Aerial crown-view tile of a tropical tree (Barro Colorado Island, Panama), acquired 20250124:
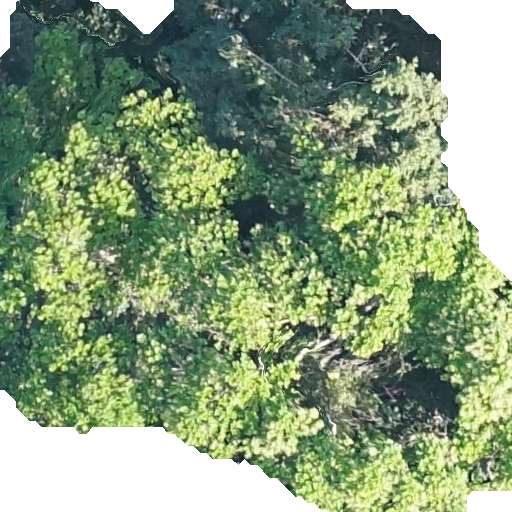
Species: Anacardium excelsum
GBIF accepted scientific name: Anacardium excelsum
Crown area: 363.649 m²